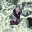
Label: 8